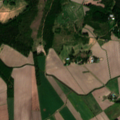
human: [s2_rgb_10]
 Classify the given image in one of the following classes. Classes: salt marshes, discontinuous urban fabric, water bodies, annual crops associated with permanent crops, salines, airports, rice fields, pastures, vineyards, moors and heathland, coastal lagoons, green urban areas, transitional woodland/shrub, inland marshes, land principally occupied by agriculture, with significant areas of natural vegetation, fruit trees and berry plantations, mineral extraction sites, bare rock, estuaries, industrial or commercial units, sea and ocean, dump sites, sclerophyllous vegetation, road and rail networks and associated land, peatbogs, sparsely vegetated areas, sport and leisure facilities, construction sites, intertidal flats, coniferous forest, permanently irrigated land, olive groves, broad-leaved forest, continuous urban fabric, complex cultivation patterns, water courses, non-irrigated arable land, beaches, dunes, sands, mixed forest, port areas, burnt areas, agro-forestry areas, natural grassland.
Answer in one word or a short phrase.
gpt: non-irrigated arable land, land principally occupied by agriculture, with significant areas of natural vegetation, coniferous forest, mixed forest